Question: I'm wanting to get an image overflowing a div, whilst not distrupting flow of text.

You can see it live at <URL>*
Example image above. Currently the text and form move right and lose their centering due to the image.
My current code below:
HTML:
'''
<div class="box">
<div id="boxarrow"></div>
<p>text goes here</p>
</div>
'''
CSS:
'''
.box {
margin:60px auto 0 auto;
width:240px;
border:solid 1px #7889BC;
background-color: #AEB8D7;
text-align:center;
}
#boxarrow {
background:url(image/arrow.png);
width:77px;
height:81px;
display:block;
margin-left:-60px;
float:left;
}
'''
Your help is appreciated!
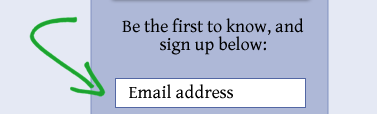
Answer: Hey there,
One solution you could try would be to apply 'position: relative;' to your '.box' element and 'position: absolute;' to your '#boxarrow' element. This will take the '#boxarrow' element out of the normal flow of the document, leaving other elements unaffected by its positioning.
Then, you can adjust it's position (relative to the '.box' element, since we gave it 'position: relative;') with 'top', 'right', 'left', and 'bottom'. So, your '#boxarrow' element might end up looking something like this:
'''
#boxarrow {
position: absolute;
top: 30px;
left: 20px;
}
'''
Again, this is just one possible solution, but it seems as though it would work best considering your situation.
Hope this helps!